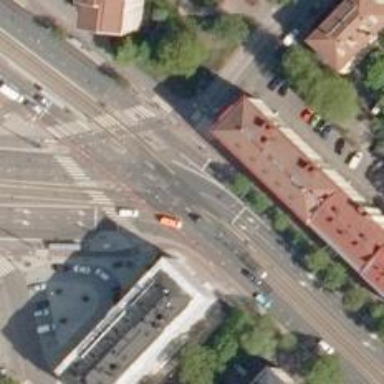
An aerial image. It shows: Tram level crossing on the railway.